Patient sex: M
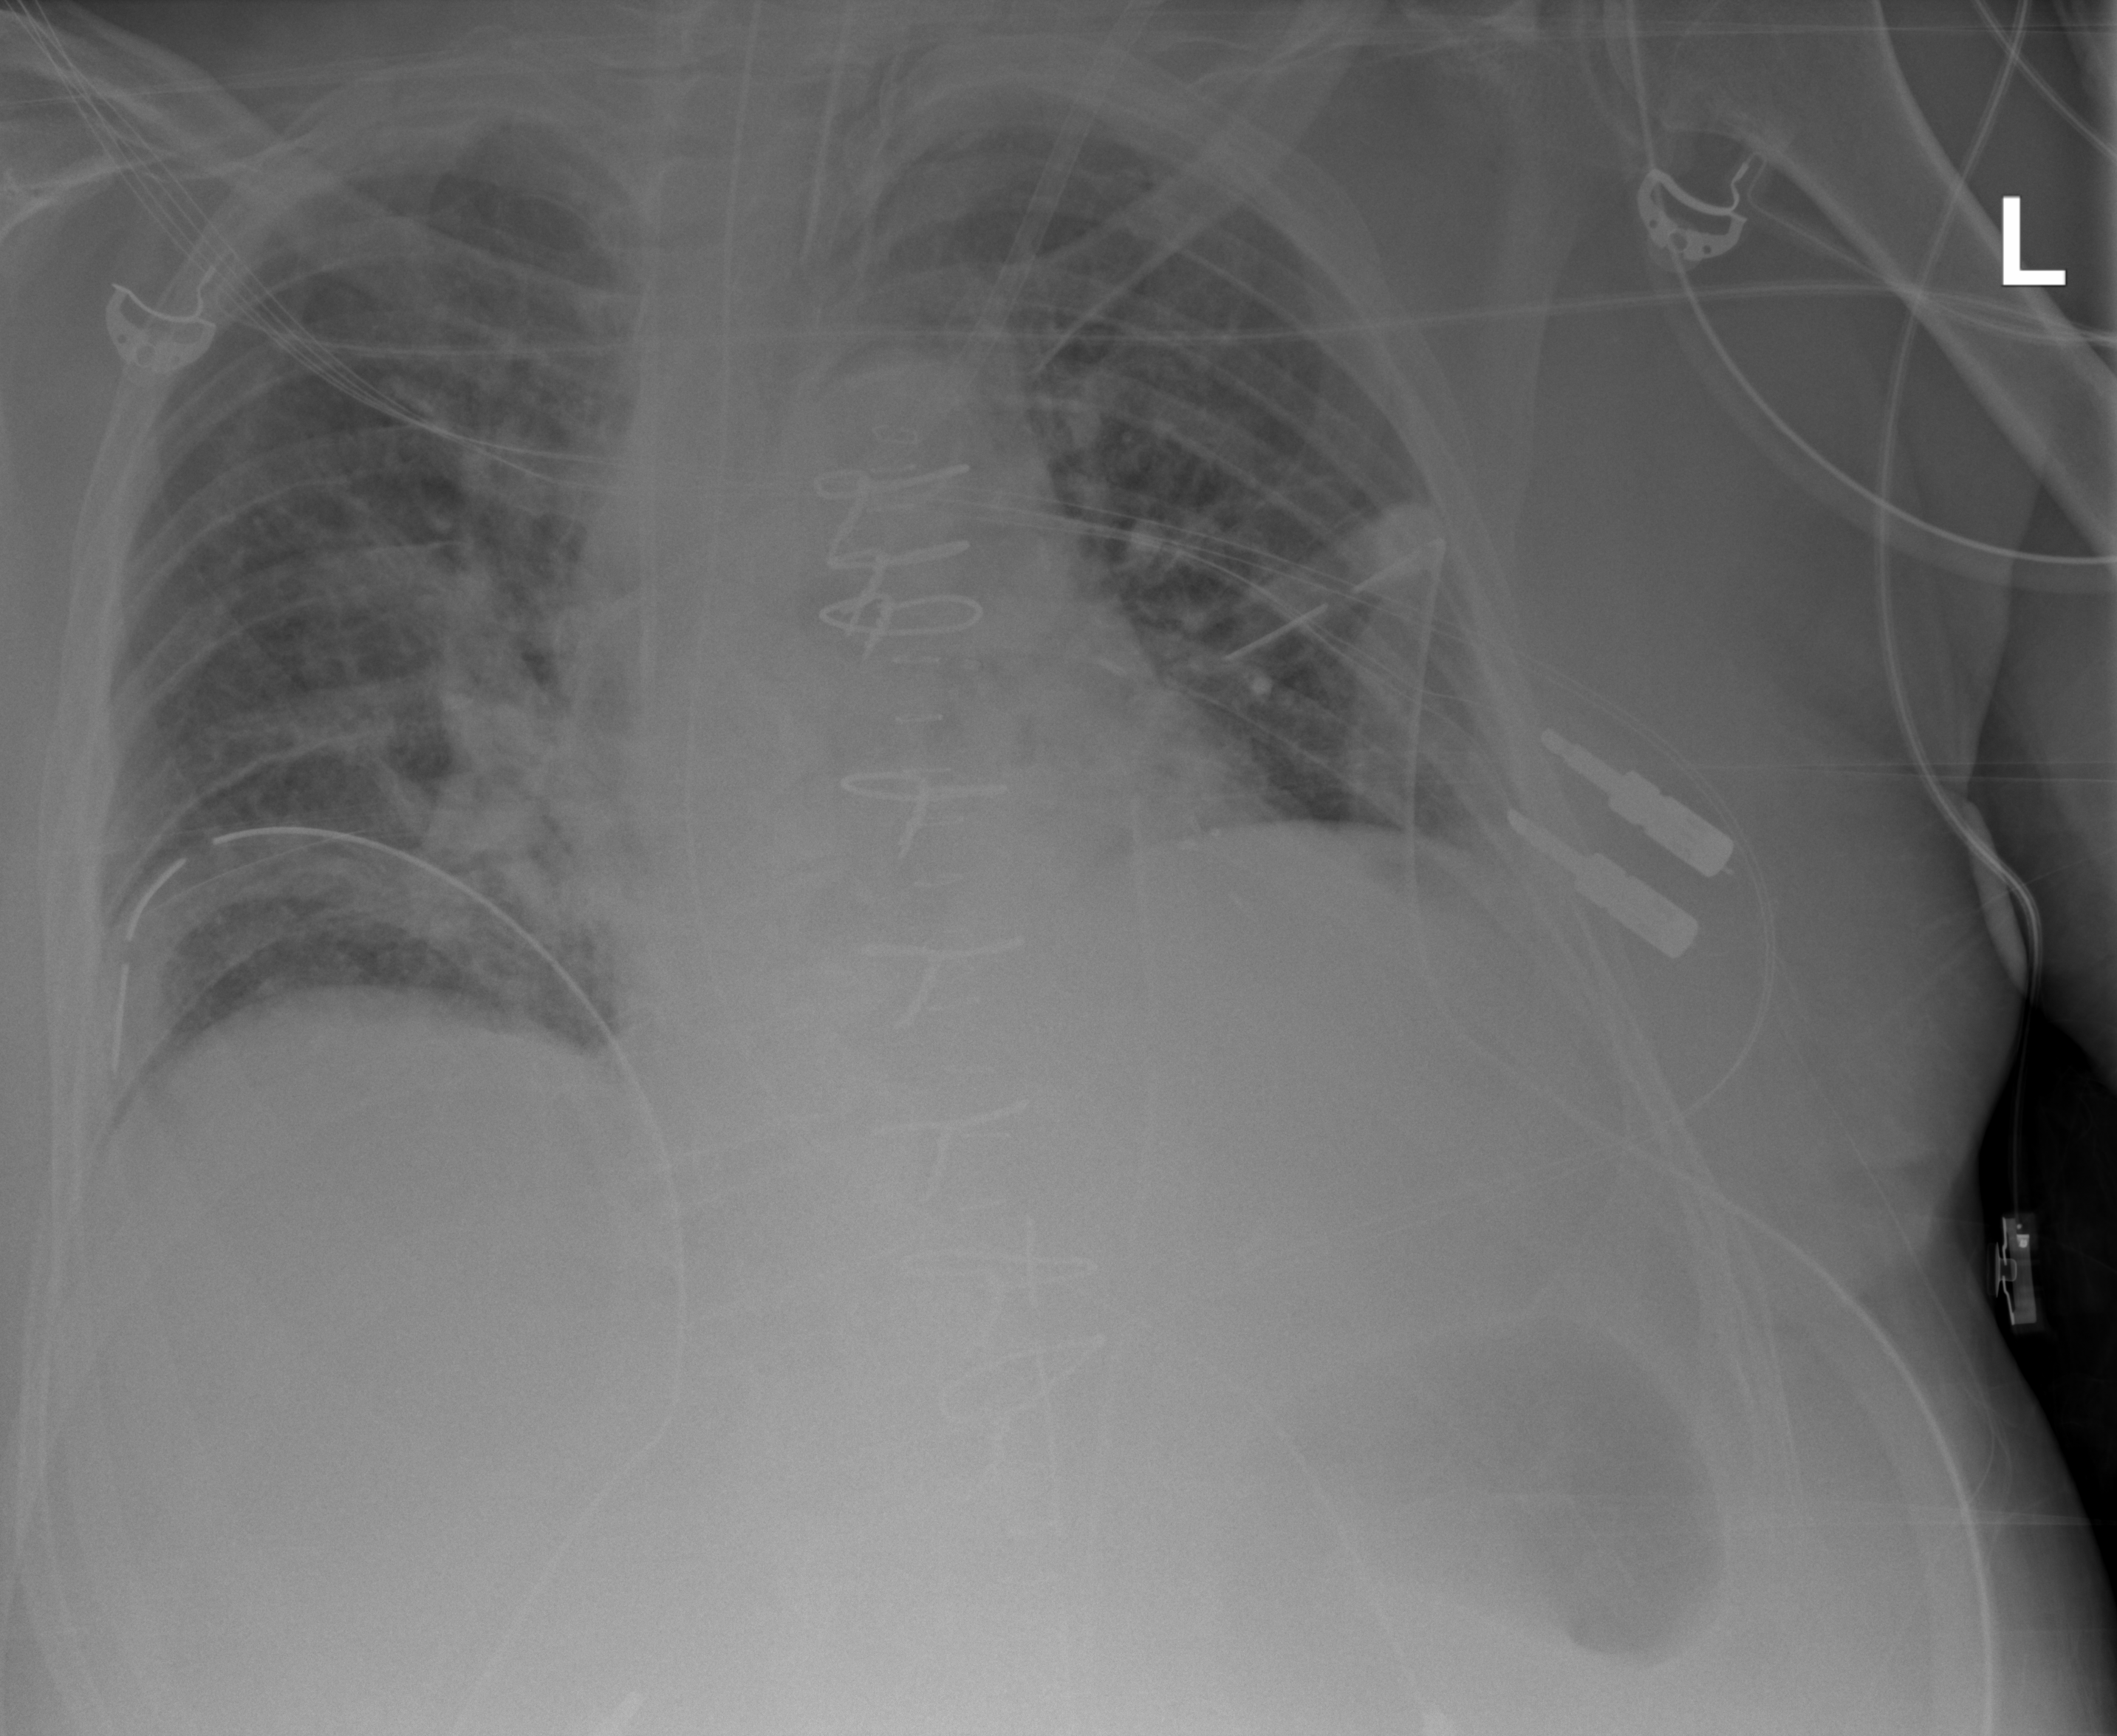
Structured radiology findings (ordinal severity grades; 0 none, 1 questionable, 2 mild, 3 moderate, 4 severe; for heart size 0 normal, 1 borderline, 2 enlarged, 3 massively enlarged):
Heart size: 0
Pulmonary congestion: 2
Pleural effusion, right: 0
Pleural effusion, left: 2
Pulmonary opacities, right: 0
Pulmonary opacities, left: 0
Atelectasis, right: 2
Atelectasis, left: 2